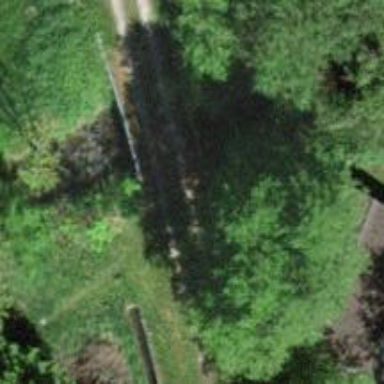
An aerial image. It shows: Track road with grade 4 bridge.